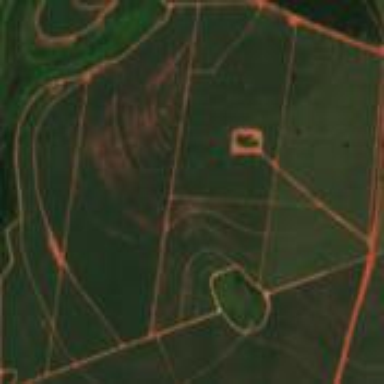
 which is harvested to produce sugar cane."